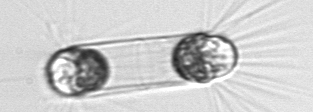
Label: Corethron_hystrix